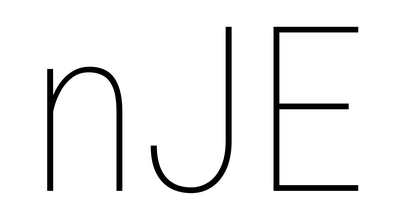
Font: Roboto_Condensed_Thin